Question: I'm trying to set a view that cover the entire screen. I set the frame = 'uiView.frame' but there seems to be a space at the top and the 'frame center' seems to be pushed down. Is there a way to force the view to fit the actual frame?
### Code:
'''
func showActivityIndicator(uiView: UIView) {
container.frame = uiView.frame
container.center = uiView.center
container.backgroundColor = UIColor.blueColor() //UIColorFromHex(0xffffff, alpha: 0.3)
loadingView.frame = CGRectMake(0, 0, 80, 80)
loadingView.center = uiView.center
loadingView.backgroundColor = UIColorFromHex(0x444444, alpha: 0.7)
loadingView.clipsToBounds = true
loadingView.layer.cornerRadius = 10
activityIndicator.frame = CGRectMake(0.0, 0.0, 40.0, 40.0);
activityIndicator.activityIndicatorViewStyle = UIActivityIndicatorViewStyle.WhiteLarge
activityIndicator.center = CGPointMake(loadingView.frame.size.width / 2, loadingView.frame.size.height / 2);
loadingView.addSubview(activityIndicator)
container.addSubview(loadingView)
uiView.addSubview(container)
activityIndicator.startAnimating()
}
'''
### Image (set bg color to blue to show what I mean)

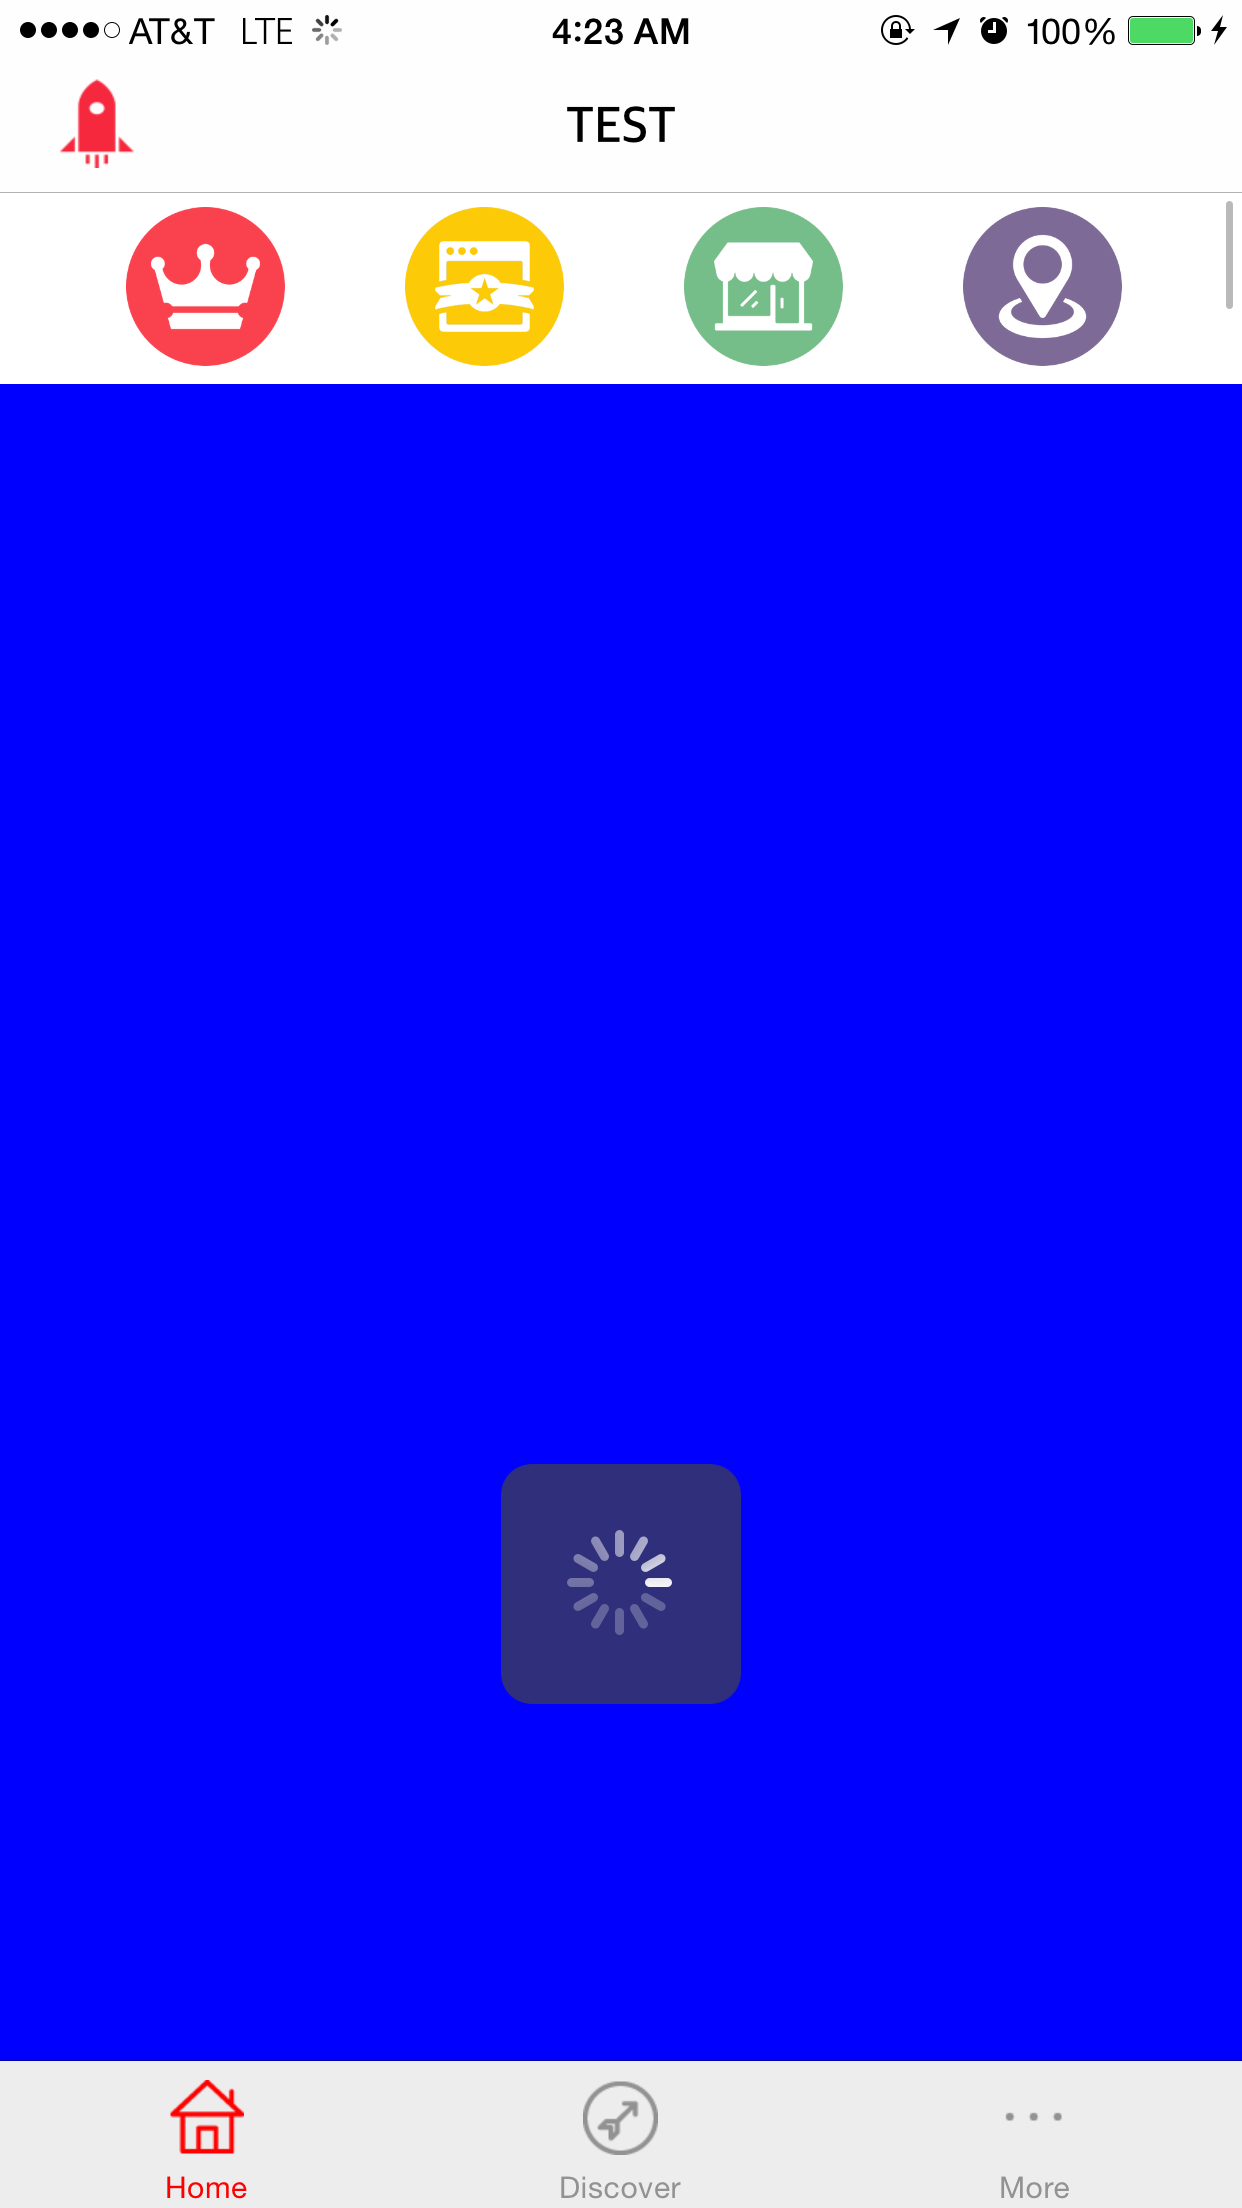
Answer: In order to cover the whole screen, you'll need to add the view to the main 'UIWindow', otherwise it will always sit under tab bars and navigation bars. There is also no need to set the centre and the frame. Just make sure the subviews frame is equal to the superviews bounds (not frame). See here for an explanation: <URL>
Try this:
'''
// Get the main window
let window: UIWindow = (UIApplication.sharedApplication().windows.first as UIWindow)
// Match the size of the overlay view to the window
container.frame = window.bounds
// Add it to the window as a subview
window.addSubview(overlayView)
'''
If you wanted to add the loading indicator overlay under the navigation bar, just add it to the view controllers view. This code assumes it's being run inside the view controller (hence self = view controller)
'''
container.frame = self.view.bounds
self.view.addSubview(container)
'''